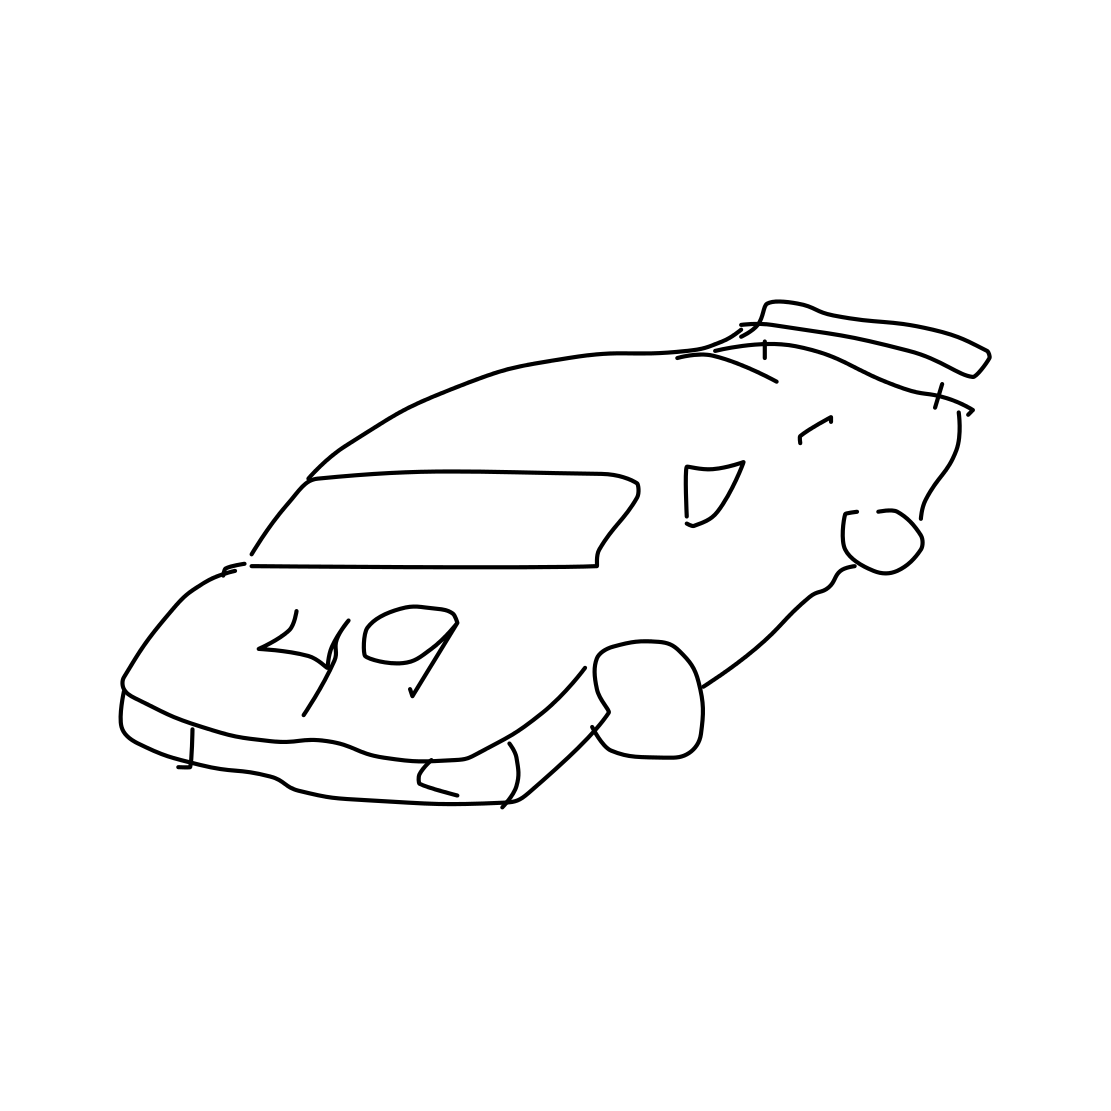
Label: race car